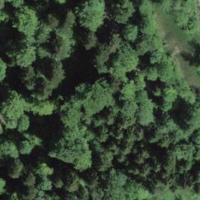
EUNIS habitat code: 44
Species observed at this site:
Polystichum aculeatum